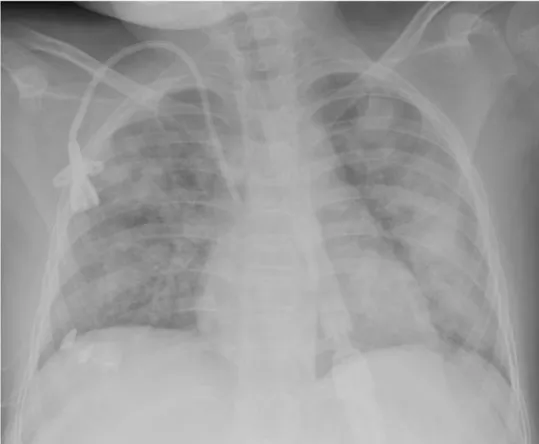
(A) Chest x-ray obtained Day +42 demonstrates diffuse airspace disease bilaterally with more focal areas of consolidation in the left lung.
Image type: radiology (x_ray)